Question: I have a fairly straightforward menu that I am showing in an Activity, but some of the menu items have text that is too long to fit on screen. The default behavior for menus appears to be ellipsizing the text, as shown below.

Menu XML that I'm inflating in 'onCreateOptionsMenu()':
'''
<menu xmlns:android="http://schemas.android.com/apk/res/android">
<item
android:id="@+id/menu_too_long"
android:title="This text is a tad too long"
android:icon="@drawable/ic_glass_logo"/>
</menu>
'''
Is it possible to get the menu item text to adjust its size or wrap to a second line when it is too long? In other words, I would like menus inflated from XML to behave more like 'CardBuilder.Layout TEXT'.
I would like to avoid creating my own menu and continue using Glass's built-in menu APIs.
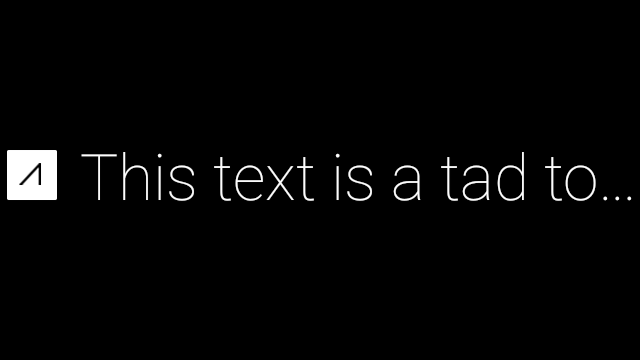
Answer: Changing the formatting of the menu labels is not possible through public APIs. From a UX point of view, menu labels longer than two or three words seems undesirable. Consider that if you enable voice menus in your application, those commands should be brief that the user can speak them conveniently.
If the length of your menu text is because there is supplemental information that you can separate from the "action" that the menu performs, consider using <URL> to move the supplemental information into the footer of the menu item, which can hold more content. You can call this method from within 'onCreateOptionsMenu' or 'onPrepareOptionsMenu'.